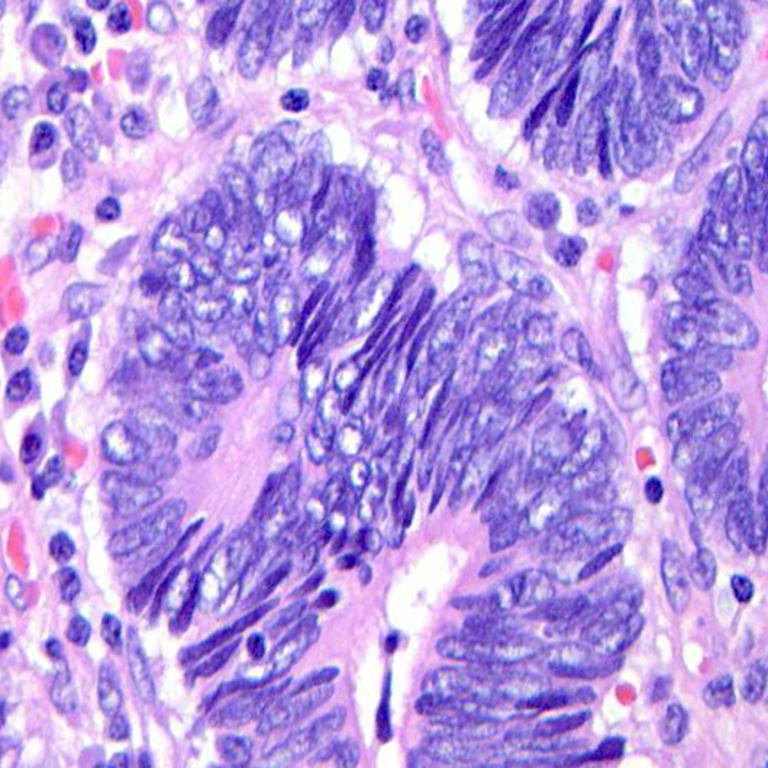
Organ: colon
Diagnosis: adenocarcinomas